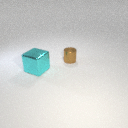
large cyan metal cube to the left of small brown metal cylinder